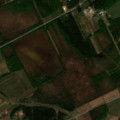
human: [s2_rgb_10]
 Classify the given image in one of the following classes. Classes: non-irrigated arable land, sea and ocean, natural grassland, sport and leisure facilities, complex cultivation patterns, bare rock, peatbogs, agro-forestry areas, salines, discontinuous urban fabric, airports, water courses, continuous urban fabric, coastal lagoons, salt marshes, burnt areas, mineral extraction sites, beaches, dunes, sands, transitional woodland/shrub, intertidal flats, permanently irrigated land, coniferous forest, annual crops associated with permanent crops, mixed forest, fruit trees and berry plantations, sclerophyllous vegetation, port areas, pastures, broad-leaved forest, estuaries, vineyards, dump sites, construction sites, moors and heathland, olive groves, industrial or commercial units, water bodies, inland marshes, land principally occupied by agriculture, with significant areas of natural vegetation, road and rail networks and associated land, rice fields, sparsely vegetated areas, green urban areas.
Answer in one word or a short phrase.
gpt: land principally occupied by agriculture, with significant areas of natural vegetation, mixed forest, transitional woodland/shrub